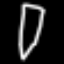
Label: pencil